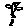
Label: bird